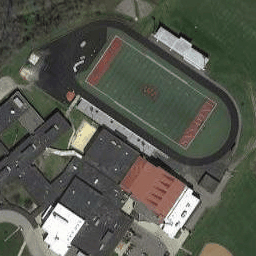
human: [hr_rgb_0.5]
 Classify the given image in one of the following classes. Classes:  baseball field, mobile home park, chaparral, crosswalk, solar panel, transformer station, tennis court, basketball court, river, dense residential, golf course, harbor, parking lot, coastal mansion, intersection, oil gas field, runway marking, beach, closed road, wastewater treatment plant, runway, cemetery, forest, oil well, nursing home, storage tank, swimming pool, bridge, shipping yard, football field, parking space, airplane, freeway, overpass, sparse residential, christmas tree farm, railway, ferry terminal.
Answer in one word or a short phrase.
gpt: football field